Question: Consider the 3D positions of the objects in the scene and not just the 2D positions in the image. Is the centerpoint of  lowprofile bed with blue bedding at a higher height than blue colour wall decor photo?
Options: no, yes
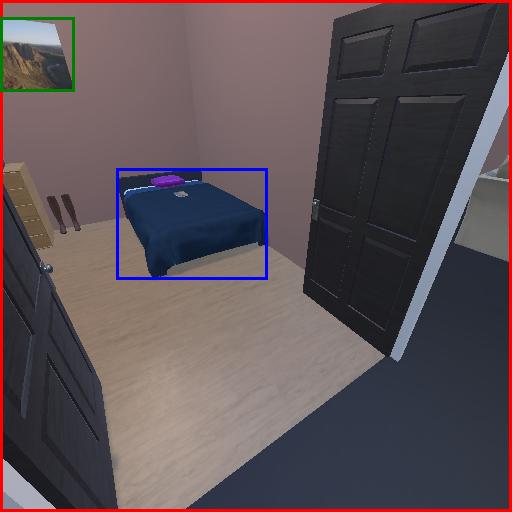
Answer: no